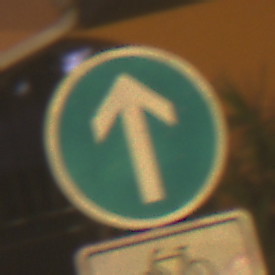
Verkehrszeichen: VorgeschriebeneFahrtrichtungGeradeaus
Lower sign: EinspurigeFahrzeugeFrei5
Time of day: Night
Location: Outdoor (Urban)
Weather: Clear
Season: NotSpecified
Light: Artificial